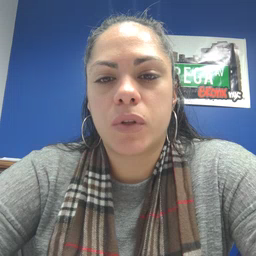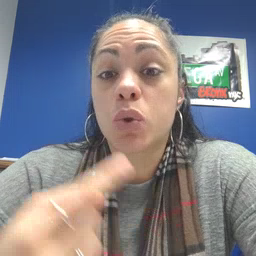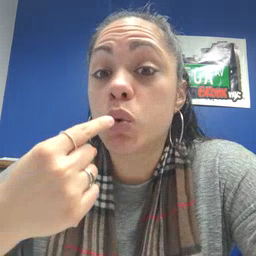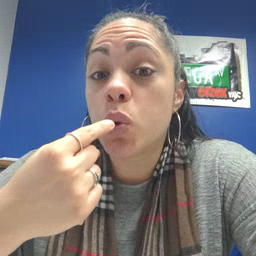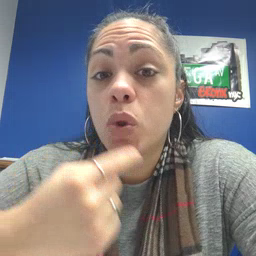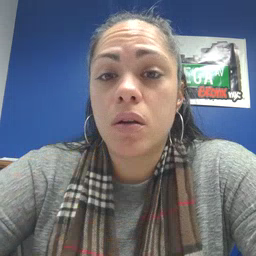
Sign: tooth